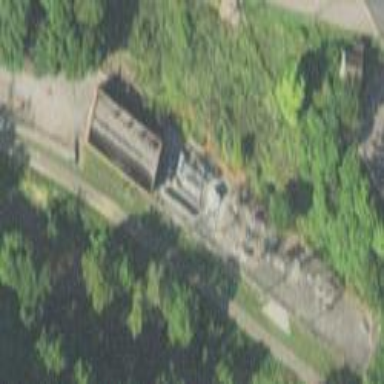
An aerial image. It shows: Minor distribution substation.